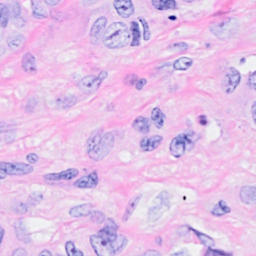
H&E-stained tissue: Breast